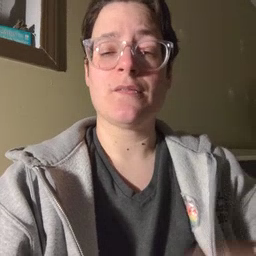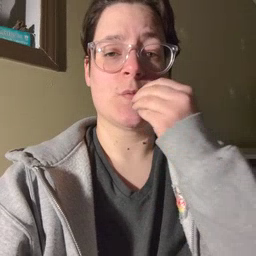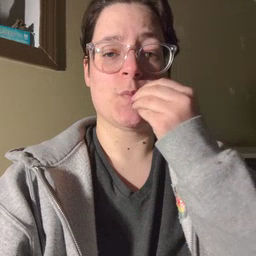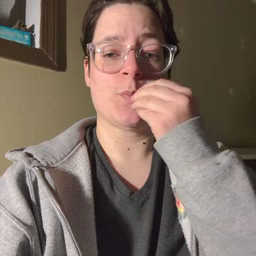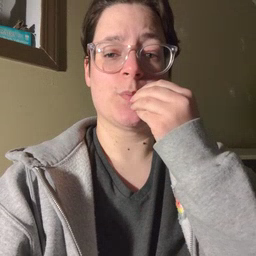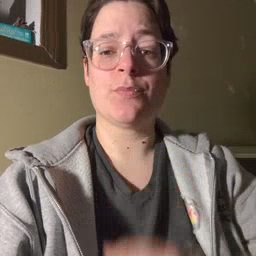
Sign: food